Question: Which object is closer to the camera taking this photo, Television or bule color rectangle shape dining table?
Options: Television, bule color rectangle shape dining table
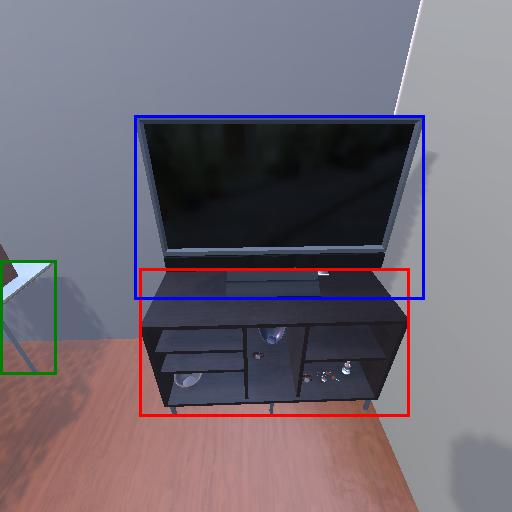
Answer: Television